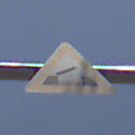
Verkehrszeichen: BeweglicheBruecke
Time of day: Midday
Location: Outdoor (Nature)
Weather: PartlyCloudy
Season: NotSpecified
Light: Natural